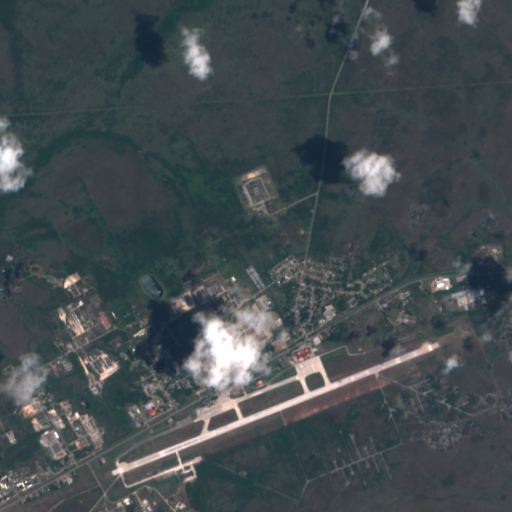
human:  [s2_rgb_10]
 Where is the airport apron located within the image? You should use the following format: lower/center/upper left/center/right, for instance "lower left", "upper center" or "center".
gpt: The airport apron is located in the lower left of the image.
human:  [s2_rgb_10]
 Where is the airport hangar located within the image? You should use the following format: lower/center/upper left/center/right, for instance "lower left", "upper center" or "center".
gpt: The airport hangar is located in the lower center of the image.
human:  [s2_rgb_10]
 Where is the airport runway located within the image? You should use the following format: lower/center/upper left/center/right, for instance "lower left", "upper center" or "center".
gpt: The airport runway is located in the lower of the image.
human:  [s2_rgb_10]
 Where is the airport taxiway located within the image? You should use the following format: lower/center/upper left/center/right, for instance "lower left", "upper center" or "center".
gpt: The airport taxiway is located in the lower left of the image.
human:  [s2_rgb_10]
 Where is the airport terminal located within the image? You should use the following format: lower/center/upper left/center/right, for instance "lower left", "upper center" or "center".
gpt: The airport terminal is located in the lower center of the image.
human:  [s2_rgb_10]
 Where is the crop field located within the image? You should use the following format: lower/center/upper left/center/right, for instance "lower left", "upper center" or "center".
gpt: The crop field is located in the lower center of the image.
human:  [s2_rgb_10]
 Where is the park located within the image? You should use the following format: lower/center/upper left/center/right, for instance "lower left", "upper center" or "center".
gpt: The park is located in the center right of the image.
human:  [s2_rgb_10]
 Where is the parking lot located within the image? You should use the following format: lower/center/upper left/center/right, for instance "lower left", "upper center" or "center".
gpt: The parking lot is located in the lower center of the image.
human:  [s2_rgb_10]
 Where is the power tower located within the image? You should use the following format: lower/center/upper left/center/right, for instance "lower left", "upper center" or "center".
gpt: The power tower is located in the upper of the image.
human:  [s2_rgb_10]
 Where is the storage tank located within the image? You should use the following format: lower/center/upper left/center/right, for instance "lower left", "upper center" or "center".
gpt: The storage tank is located in the lower left of the image.
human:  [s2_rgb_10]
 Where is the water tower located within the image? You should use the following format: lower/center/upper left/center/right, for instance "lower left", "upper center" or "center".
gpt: The water tower is located in the center of the image.
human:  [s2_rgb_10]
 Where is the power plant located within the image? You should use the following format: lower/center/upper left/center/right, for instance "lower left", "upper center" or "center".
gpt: There is no power plant in the image.